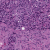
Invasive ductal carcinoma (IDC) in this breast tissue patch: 1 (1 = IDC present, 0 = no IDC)